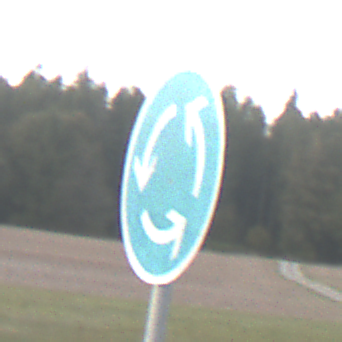
Verkehrszeichen: Kreisverkehr
Umgebung: Outdoor, Nature
Tageszeit: SunriseSunset
Wetter: PartlyCloudy
Licht: Natural
Jahreszeit: NotSpecified
Kontrast: LowContrast